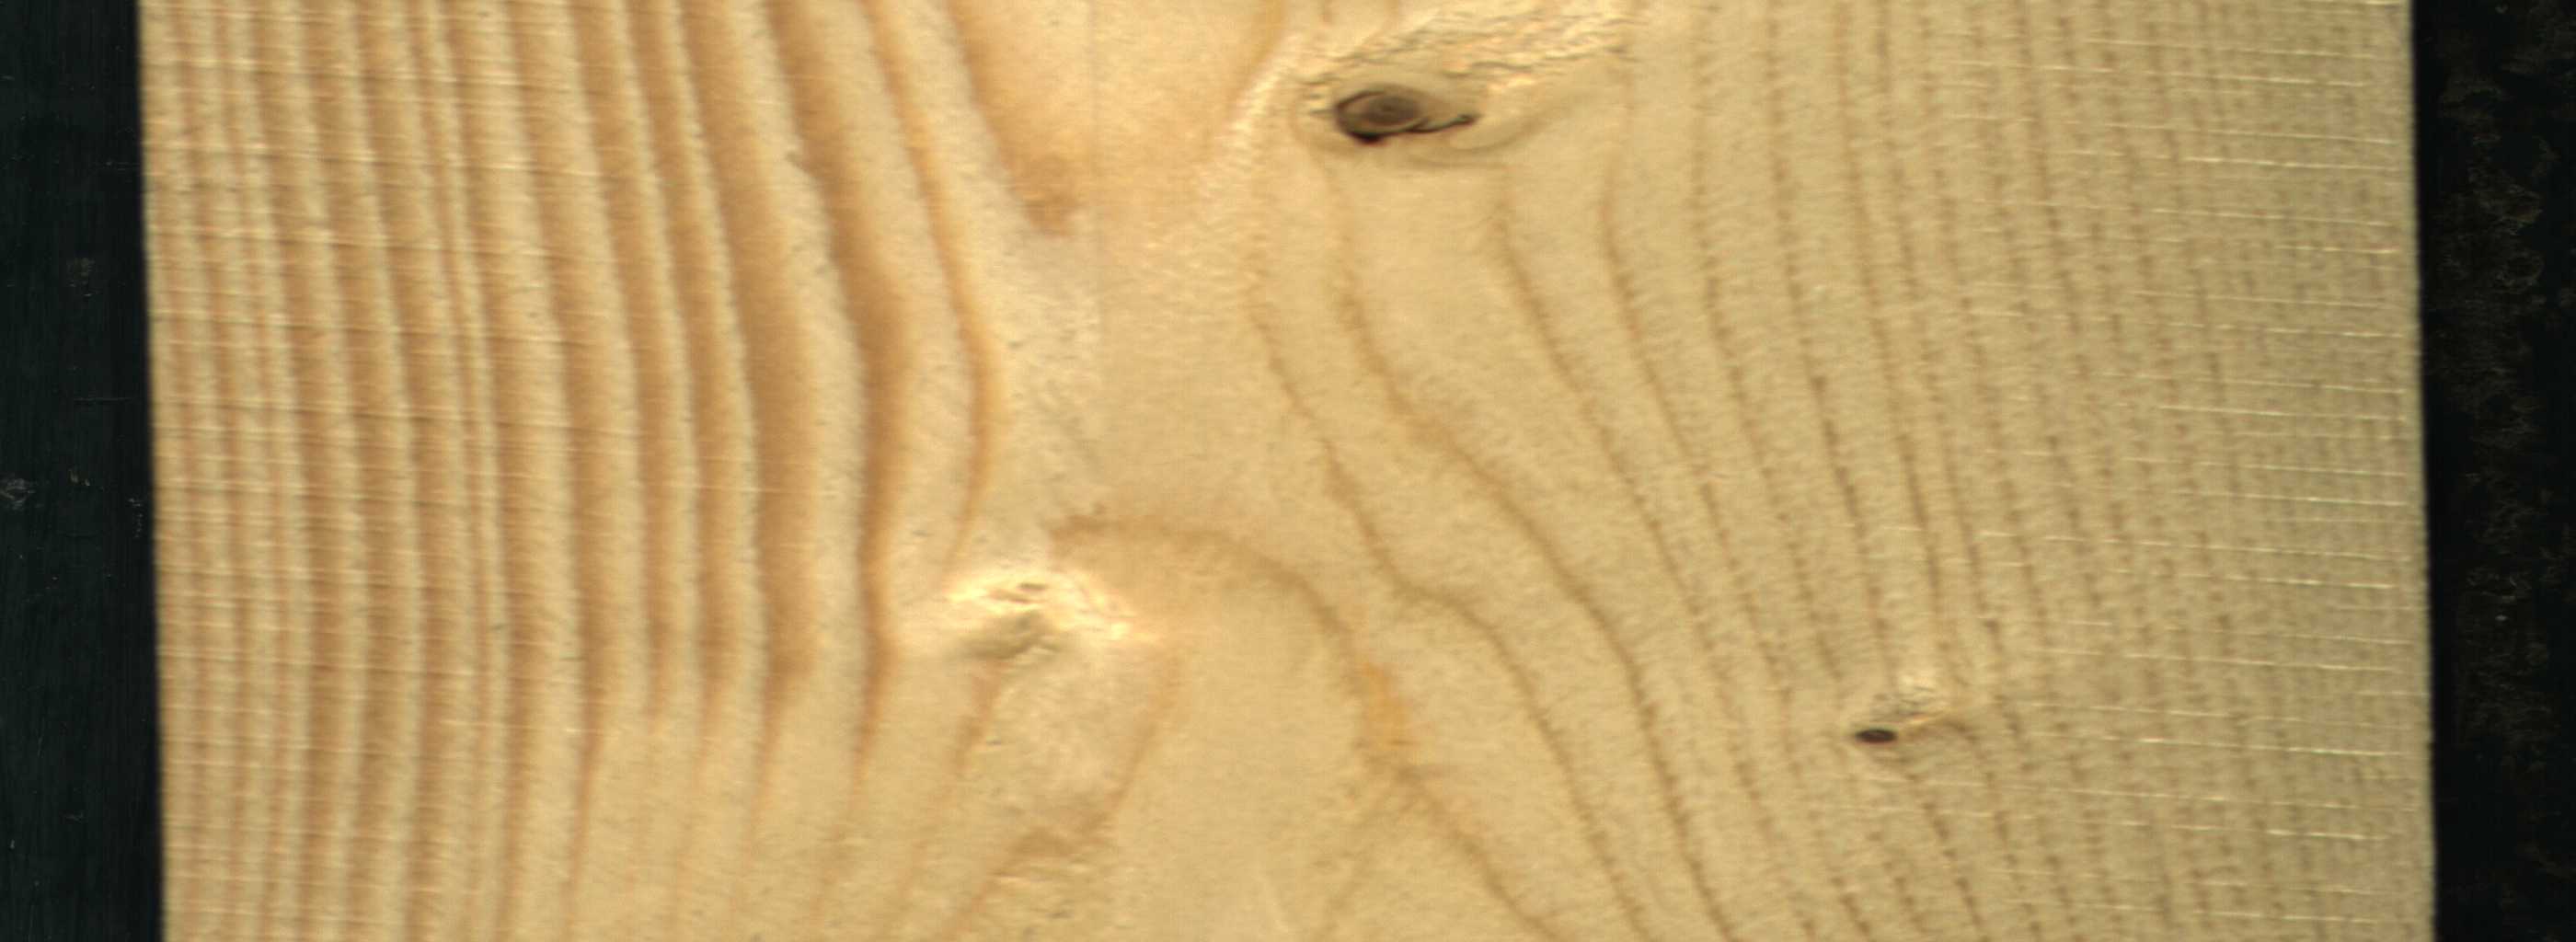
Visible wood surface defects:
Live_Knot
Live_Knot